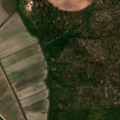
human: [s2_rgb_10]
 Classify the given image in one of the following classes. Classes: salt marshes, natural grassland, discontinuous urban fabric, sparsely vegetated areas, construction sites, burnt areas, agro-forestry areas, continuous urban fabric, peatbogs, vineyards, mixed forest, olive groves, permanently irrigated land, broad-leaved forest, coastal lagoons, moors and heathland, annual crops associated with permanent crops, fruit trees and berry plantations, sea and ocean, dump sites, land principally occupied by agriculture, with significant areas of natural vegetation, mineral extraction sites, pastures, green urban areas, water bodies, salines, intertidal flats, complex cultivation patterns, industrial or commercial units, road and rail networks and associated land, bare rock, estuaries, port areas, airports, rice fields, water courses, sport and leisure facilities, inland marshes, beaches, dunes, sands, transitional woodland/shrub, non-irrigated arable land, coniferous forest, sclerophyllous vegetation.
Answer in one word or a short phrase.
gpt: permanently irrigated land, rice fields, agro-forestry areas, mixed forest